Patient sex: M
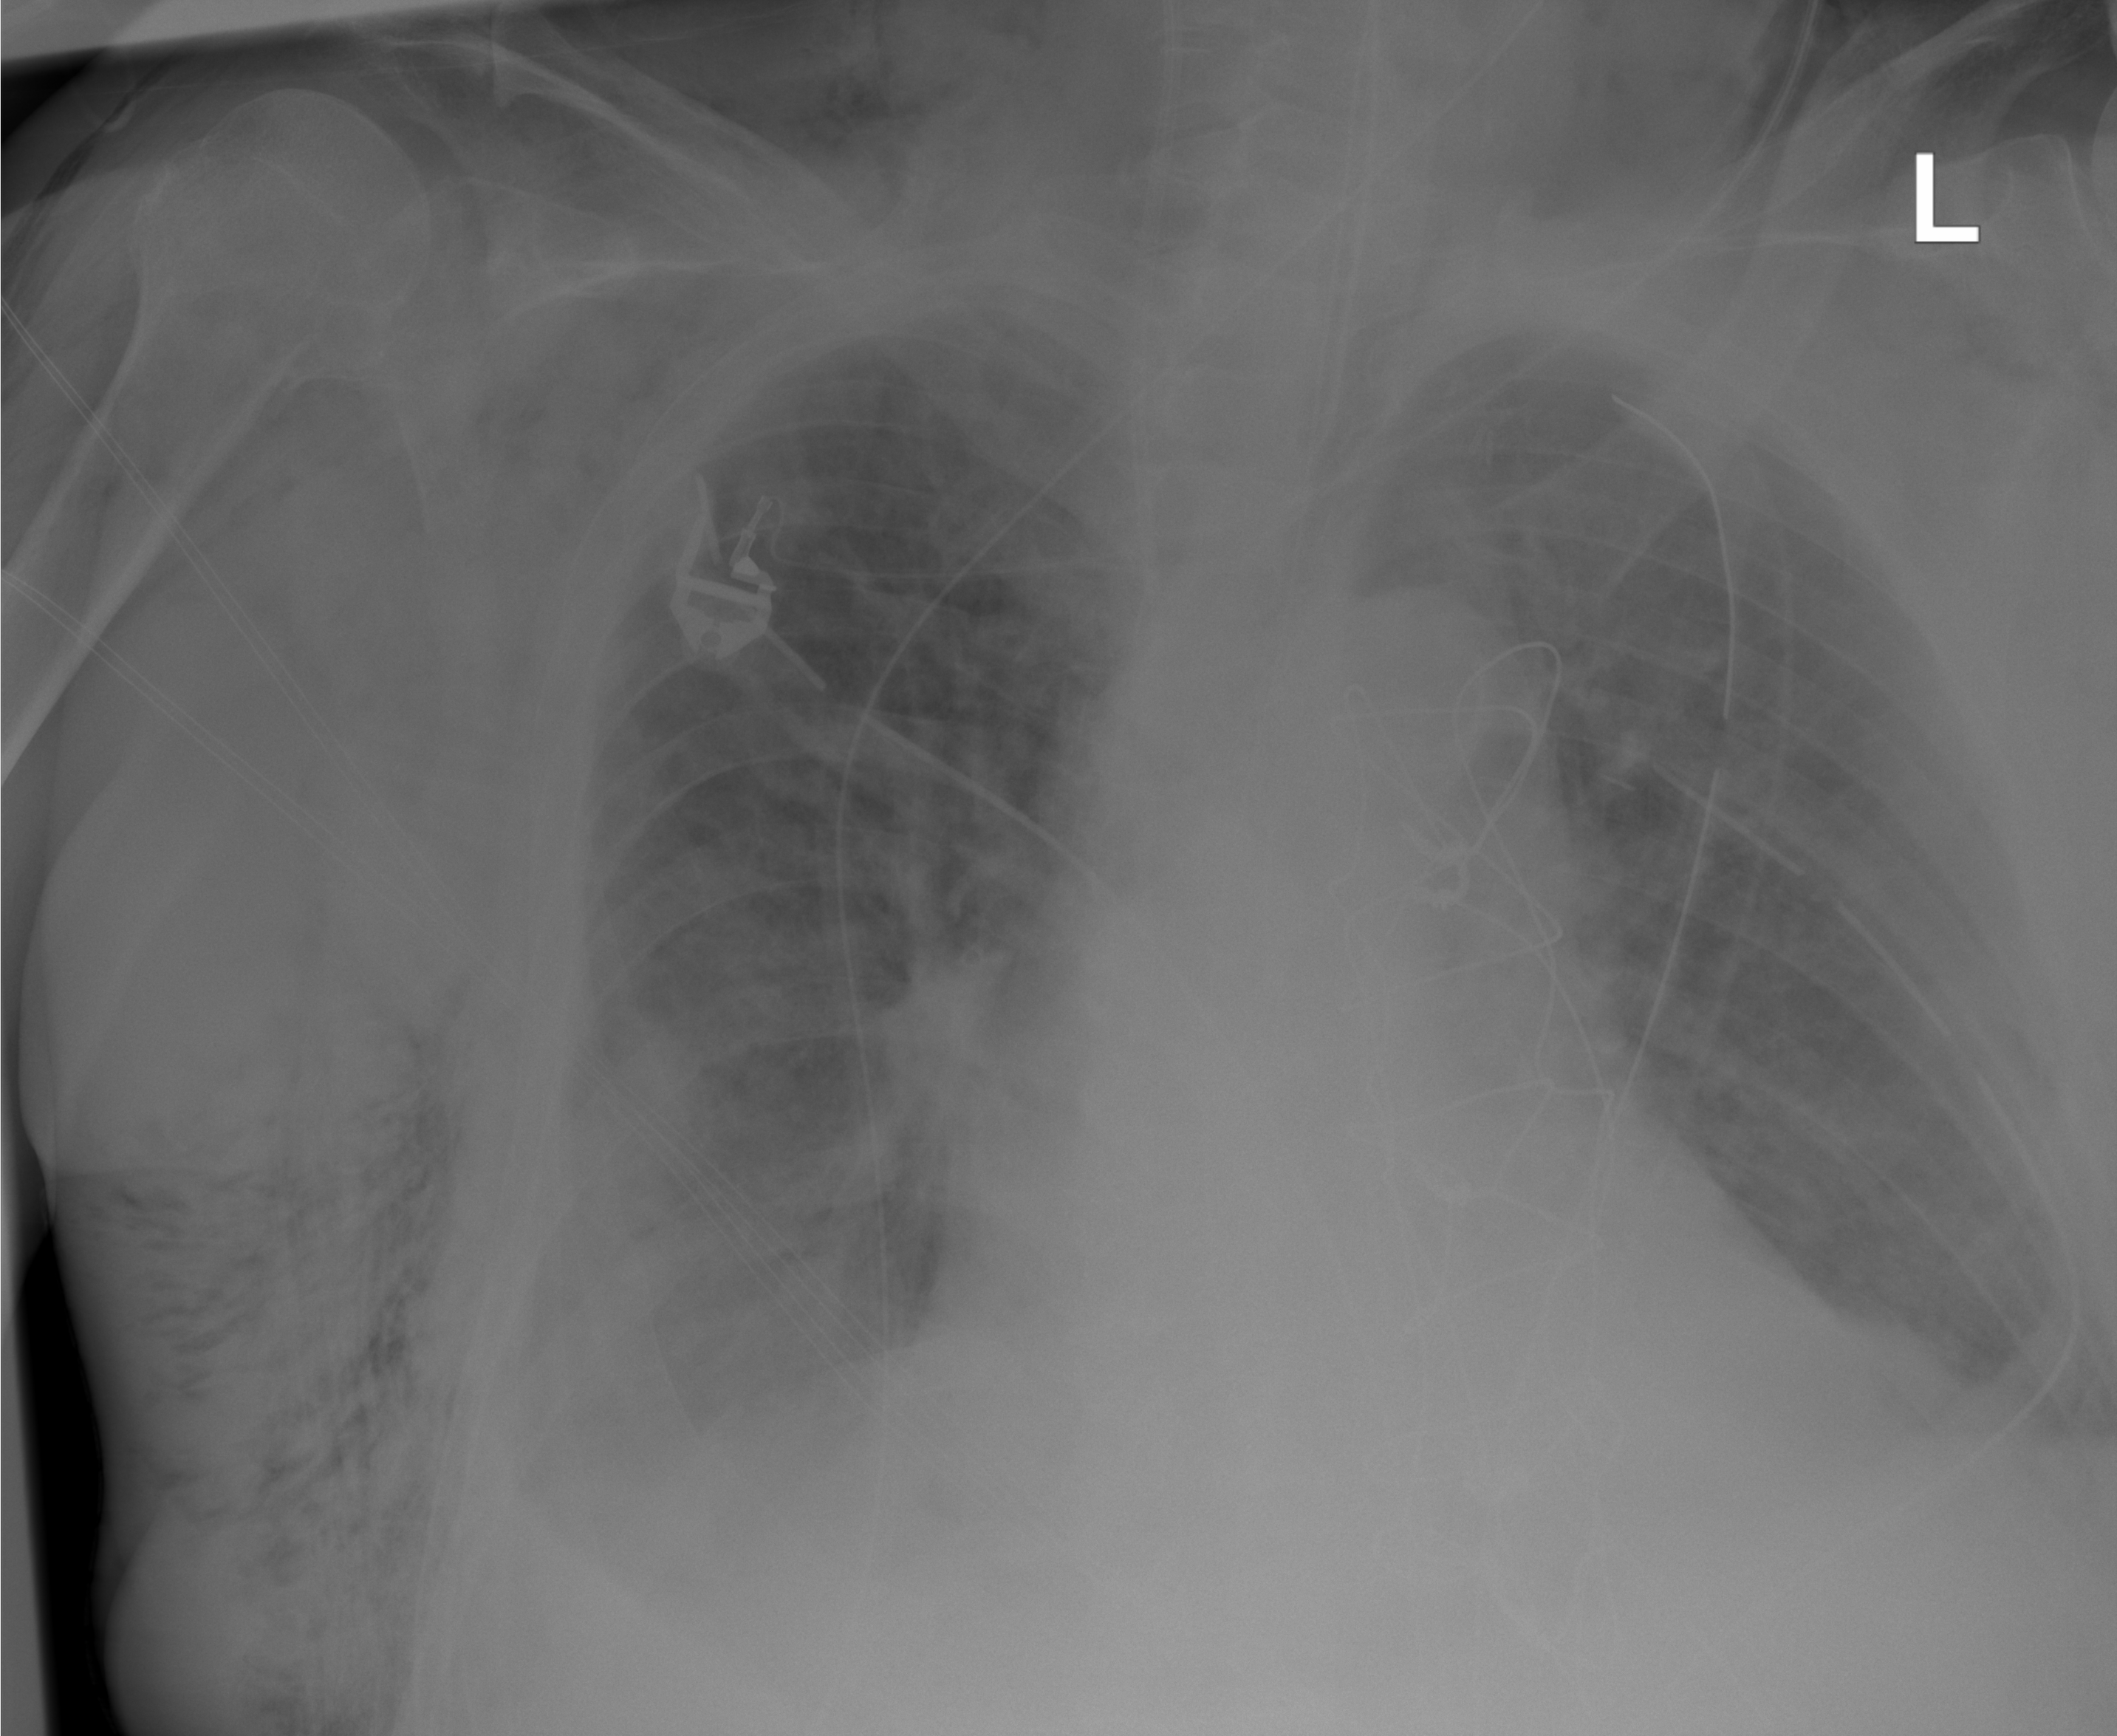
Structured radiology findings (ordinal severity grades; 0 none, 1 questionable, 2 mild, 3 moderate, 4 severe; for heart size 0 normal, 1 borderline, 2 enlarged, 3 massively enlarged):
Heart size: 2
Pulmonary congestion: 2
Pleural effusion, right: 2
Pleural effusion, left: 2
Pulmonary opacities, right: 2
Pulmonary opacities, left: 2
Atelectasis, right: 2
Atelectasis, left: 2